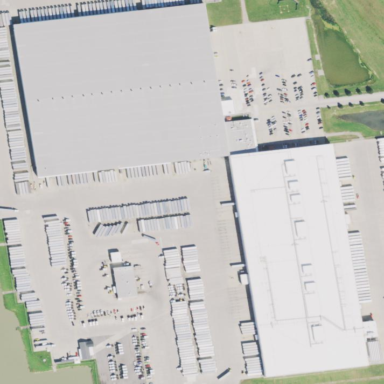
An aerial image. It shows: Warehouse.